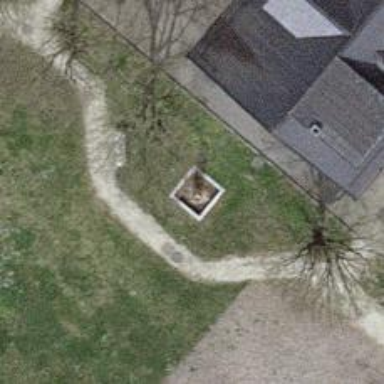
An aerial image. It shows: Beautiful fountain.